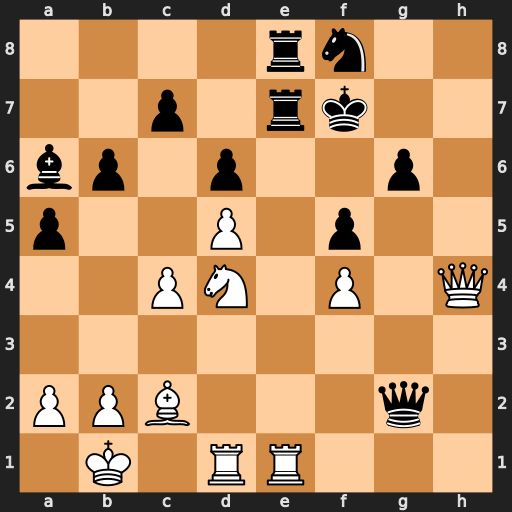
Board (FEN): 4rn2/2p1rk2/bp1p2p1/p2P1p2/2PN1P1Q/8/PPB3q1/1K1RR3
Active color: w
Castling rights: -
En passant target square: -
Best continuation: Rg1 Qxg1 Rxg1